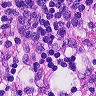
Metastatic tissue present: no